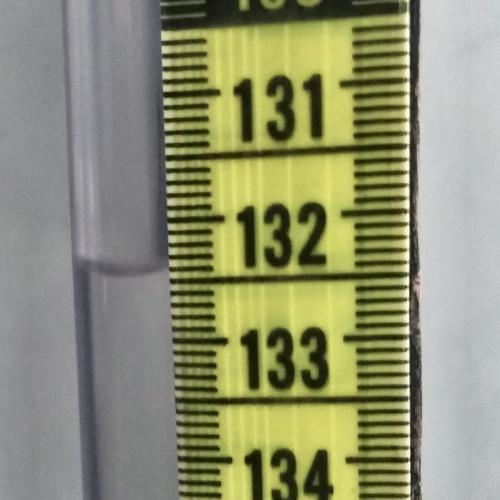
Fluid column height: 132.4 cm